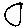
Label: circle